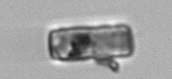
Label: Guinardia_delicatula